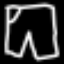
Label: pants